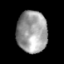
Tissue: skin
Cell type: Fibroblasts
Senescence score: 0.9167
Nuclear area (px): 1244
Mean DAPI intensity: 157.47